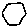
Label: hexagon